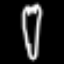
Label: fork